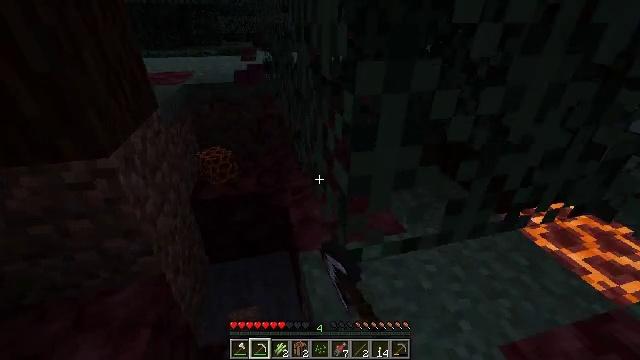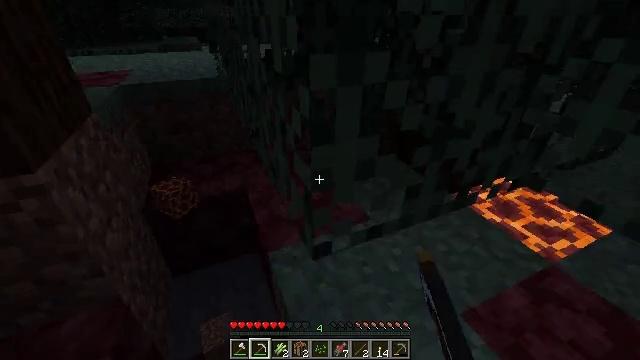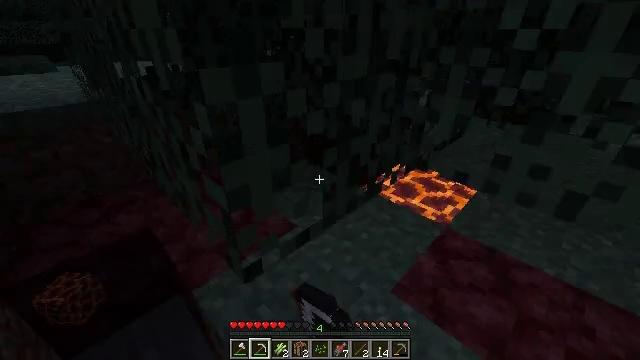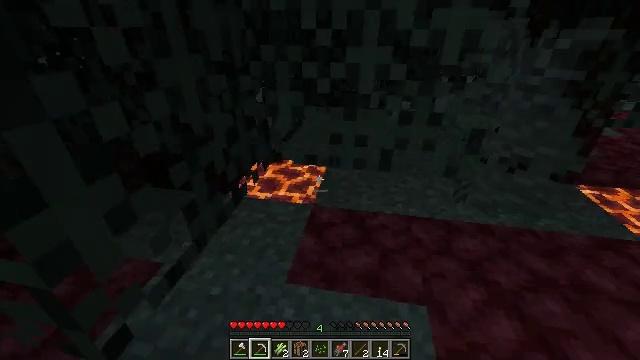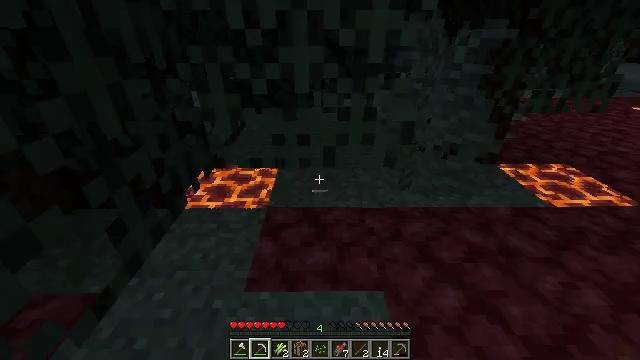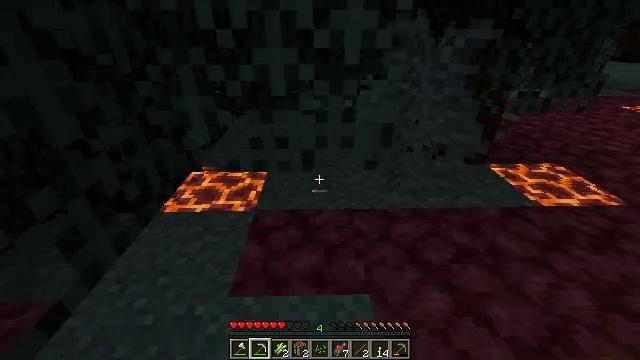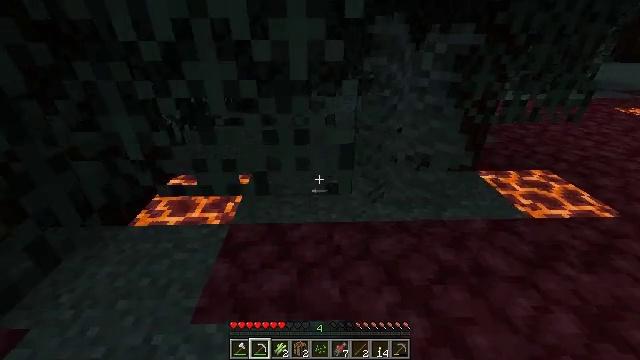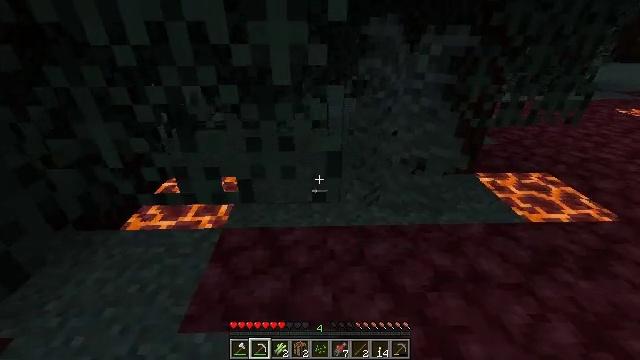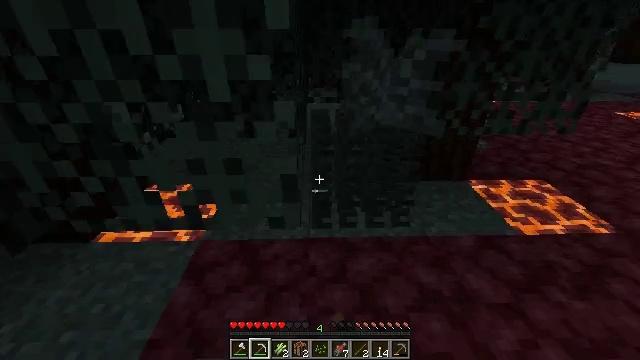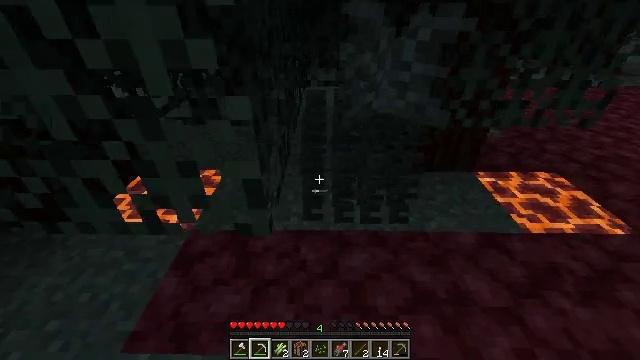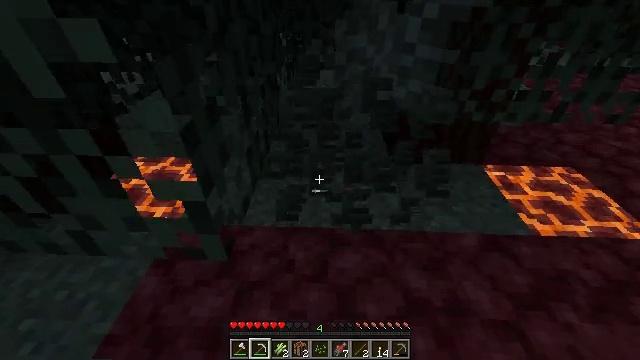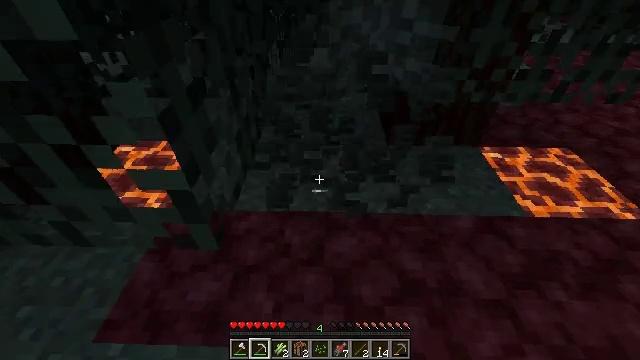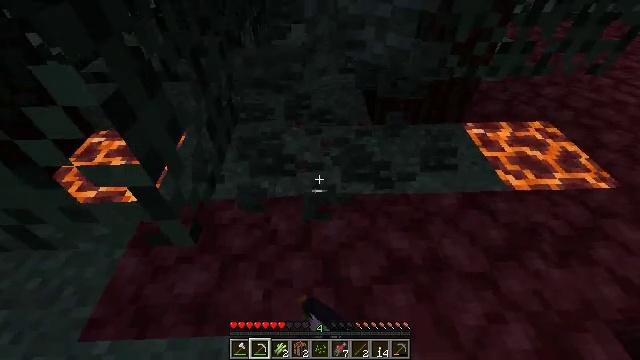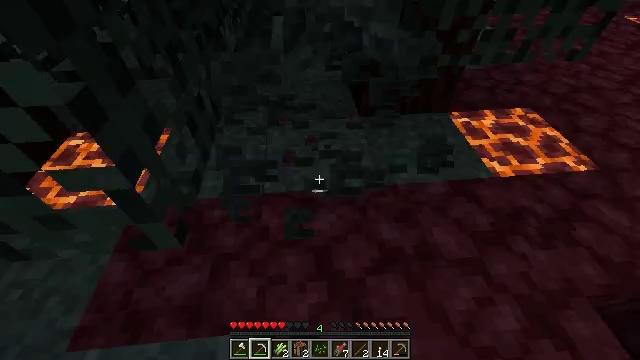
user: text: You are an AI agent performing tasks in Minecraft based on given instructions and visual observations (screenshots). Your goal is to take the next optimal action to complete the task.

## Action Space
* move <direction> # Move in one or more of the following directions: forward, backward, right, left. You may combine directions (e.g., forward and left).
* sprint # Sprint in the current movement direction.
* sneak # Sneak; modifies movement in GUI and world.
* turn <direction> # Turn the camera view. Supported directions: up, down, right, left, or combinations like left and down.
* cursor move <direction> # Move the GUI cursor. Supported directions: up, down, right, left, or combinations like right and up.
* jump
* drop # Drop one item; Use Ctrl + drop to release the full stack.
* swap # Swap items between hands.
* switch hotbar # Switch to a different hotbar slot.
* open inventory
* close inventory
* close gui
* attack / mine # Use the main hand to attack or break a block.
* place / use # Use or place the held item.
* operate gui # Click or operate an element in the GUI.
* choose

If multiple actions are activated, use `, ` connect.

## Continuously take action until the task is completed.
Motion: motion action
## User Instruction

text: Attack the large fern to gather it.
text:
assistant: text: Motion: turn right and down, attack / mine
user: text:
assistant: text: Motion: turn right and up, attack / mine
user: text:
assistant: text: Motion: turn right
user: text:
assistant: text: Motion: move right, turn right
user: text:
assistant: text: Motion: move forward and move right
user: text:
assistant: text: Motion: move forward and move right
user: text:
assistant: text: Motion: move forward and move right, attack / mine
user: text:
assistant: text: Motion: move forward and move right, attack / mine
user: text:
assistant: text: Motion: move forward, turn left and down, attack / mine
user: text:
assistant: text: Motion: turn left and down, attack / mine
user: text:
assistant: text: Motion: turn down, attack / mine
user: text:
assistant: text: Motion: turn right and down, attack / mine
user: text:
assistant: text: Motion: turn right and down, attack / mine
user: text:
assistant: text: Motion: attack / mine